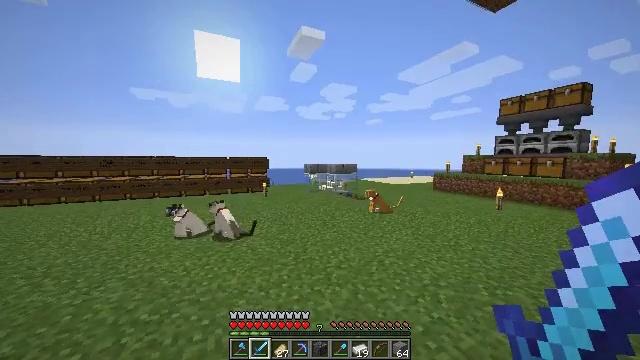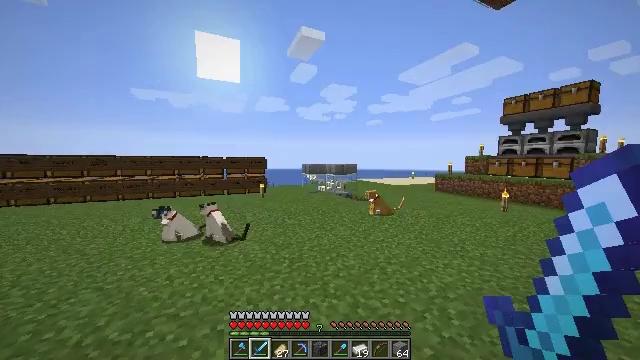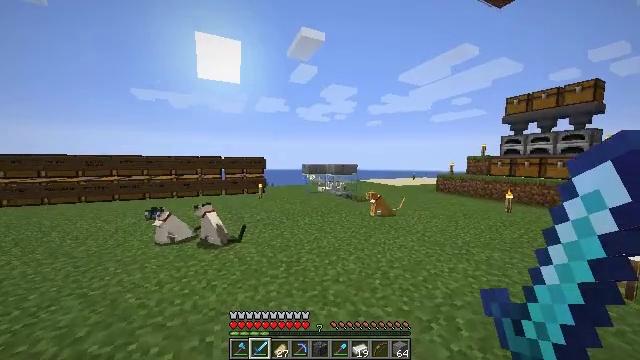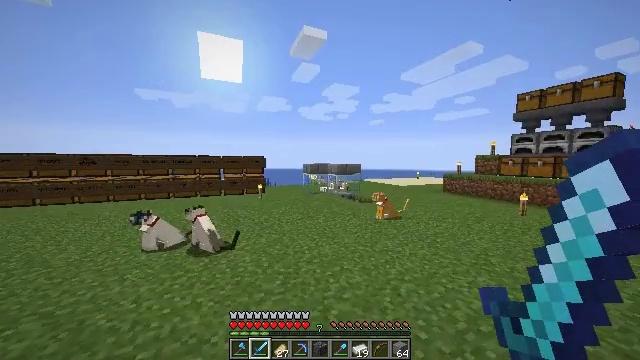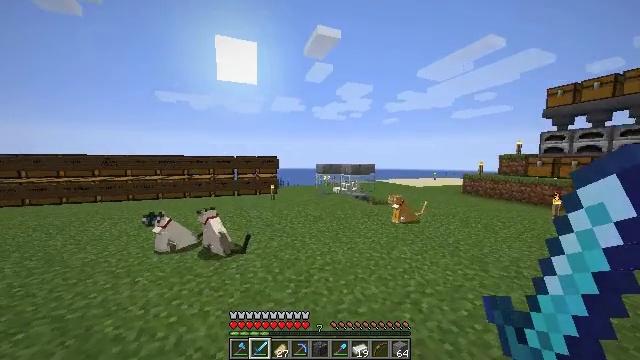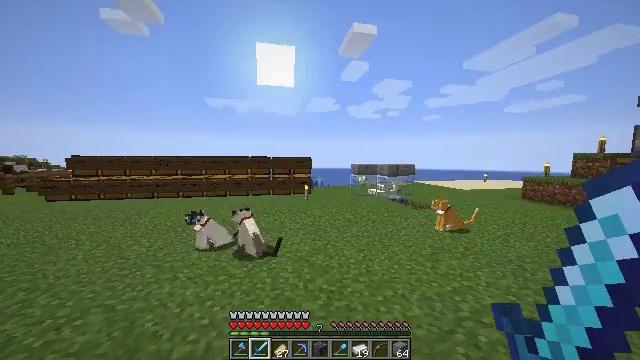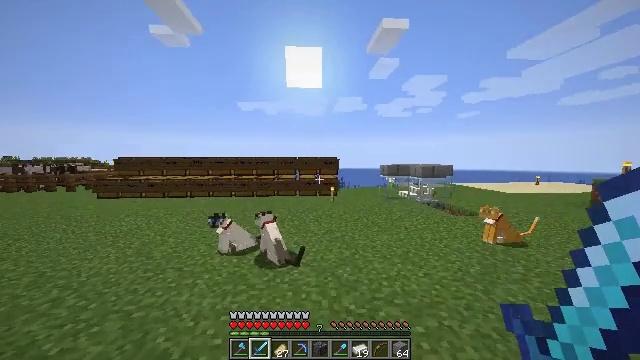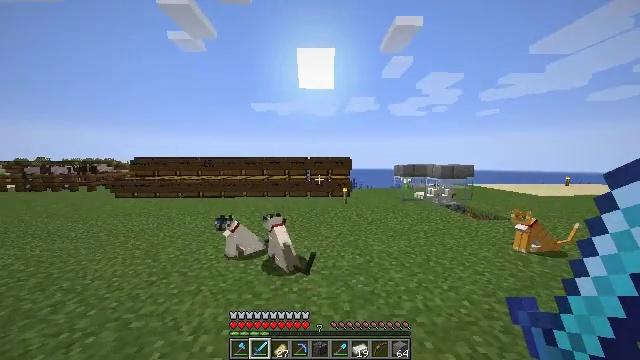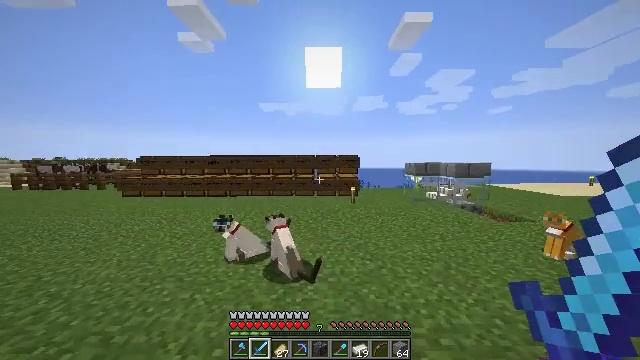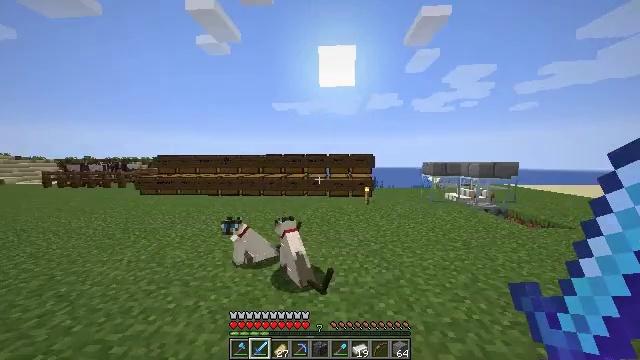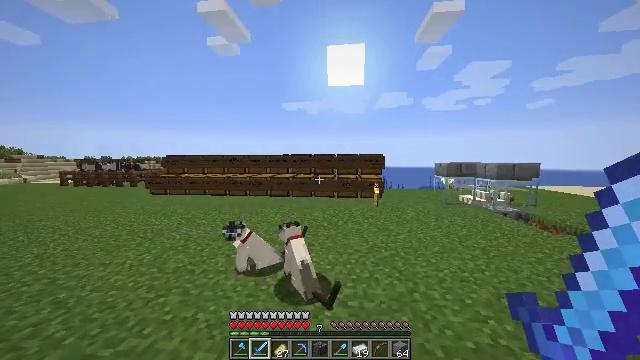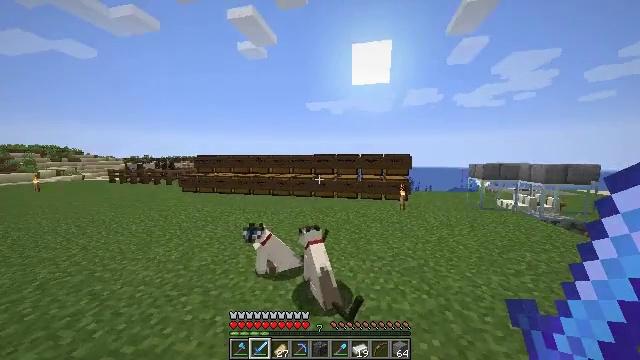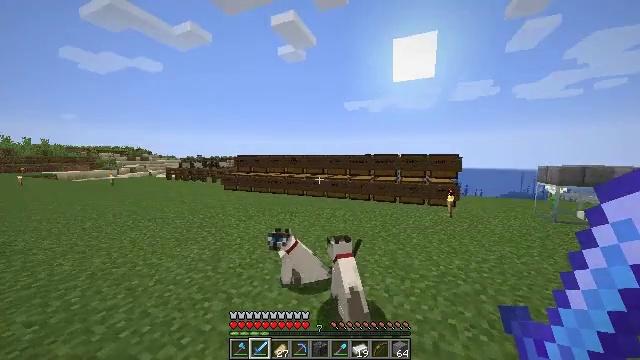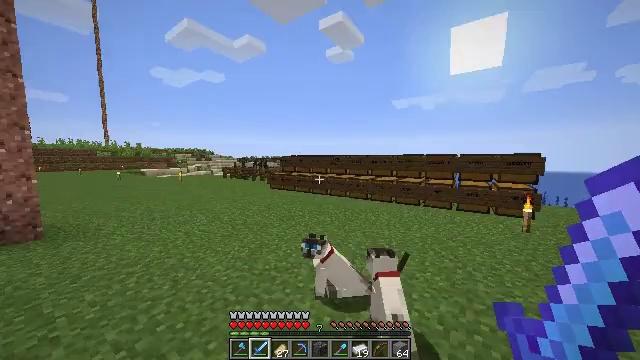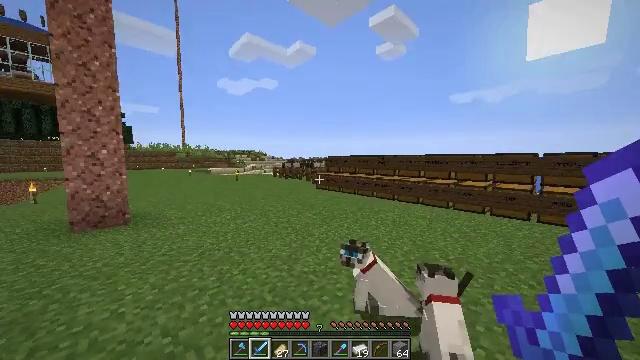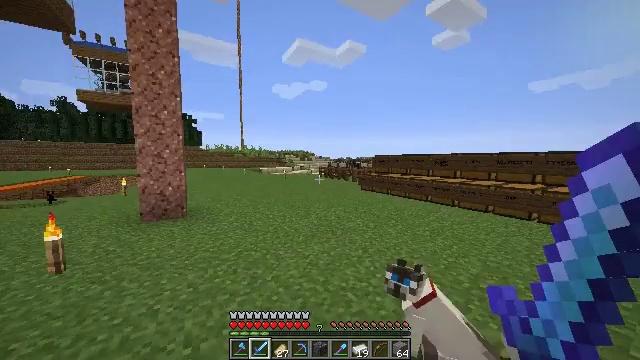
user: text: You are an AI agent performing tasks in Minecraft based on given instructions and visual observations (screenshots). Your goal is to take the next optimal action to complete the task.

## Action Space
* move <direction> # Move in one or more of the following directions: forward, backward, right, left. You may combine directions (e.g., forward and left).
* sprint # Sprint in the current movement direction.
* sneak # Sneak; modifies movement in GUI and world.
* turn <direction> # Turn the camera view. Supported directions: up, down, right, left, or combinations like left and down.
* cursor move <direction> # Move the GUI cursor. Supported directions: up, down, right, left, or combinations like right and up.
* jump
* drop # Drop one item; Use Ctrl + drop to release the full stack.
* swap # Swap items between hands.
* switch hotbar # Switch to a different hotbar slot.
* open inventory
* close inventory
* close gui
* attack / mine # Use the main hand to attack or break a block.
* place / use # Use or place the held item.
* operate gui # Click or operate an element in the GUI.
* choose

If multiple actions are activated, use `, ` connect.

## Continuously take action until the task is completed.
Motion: motion action
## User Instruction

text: Get an iron trapdoor by crafting it in the table.
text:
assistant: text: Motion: move forward
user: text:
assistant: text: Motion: move forward, sprint
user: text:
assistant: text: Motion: move forward, sprint
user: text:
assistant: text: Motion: move forward, sprint, turn left
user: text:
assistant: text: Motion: move forward, turn left
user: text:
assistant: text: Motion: move forward, turn left
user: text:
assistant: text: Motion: move forward, turn left
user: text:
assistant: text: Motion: move forward, sprint, turn left
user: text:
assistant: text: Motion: move forward, sprint, turn left
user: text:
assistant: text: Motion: move forward, turn left
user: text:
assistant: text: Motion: move forward, turn left
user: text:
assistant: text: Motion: move forward, turn left
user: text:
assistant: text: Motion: move forward, sprint, turn left
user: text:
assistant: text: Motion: move forward, sprint, turn left
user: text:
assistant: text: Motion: move forward, sprint, turn left
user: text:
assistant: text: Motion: move forward, turn left
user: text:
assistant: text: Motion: move forward, turn left and down
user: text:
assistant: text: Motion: move forward, sprint, turn right
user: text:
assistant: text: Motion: move forward, sprint
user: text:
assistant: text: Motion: move forward, sprint
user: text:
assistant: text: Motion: move forward, sprint
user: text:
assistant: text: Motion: move forward
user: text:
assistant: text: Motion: move forward
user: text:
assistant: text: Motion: move forward, turn right and up
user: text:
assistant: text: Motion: move forward, turn left
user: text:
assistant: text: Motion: move forward, turn left
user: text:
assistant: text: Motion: move forward, turn left
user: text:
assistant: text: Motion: move forward, turn left, jump
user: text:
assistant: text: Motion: move forward, jump
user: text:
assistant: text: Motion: move forward, jump